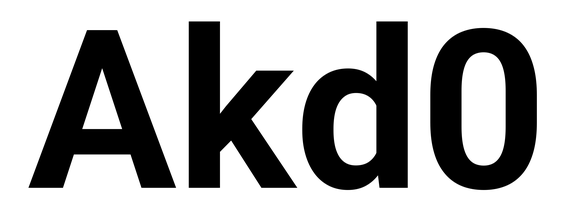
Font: Roboto_Bold